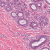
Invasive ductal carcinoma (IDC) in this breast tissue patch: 0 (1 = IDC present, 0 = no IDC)